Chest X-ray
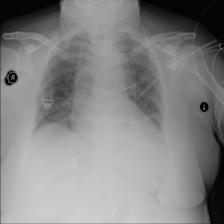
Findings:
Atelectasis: positive
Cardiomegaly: negative
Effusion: negative
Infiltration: negative
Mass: negative
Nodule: negative
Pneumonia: negative
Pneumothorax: negative
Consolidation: negative
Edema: negative
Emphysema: negative
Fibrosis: negative
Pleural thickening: negative
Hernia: negative